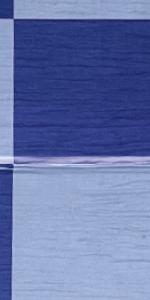
Label: Empty